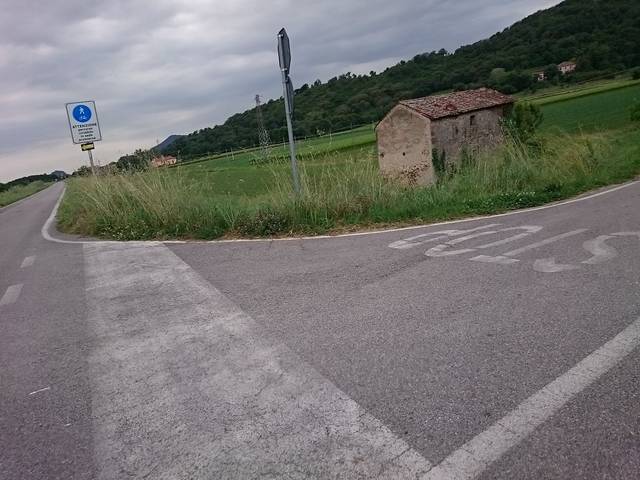
Region: Italy
Coordinates: 45.306, 11.796